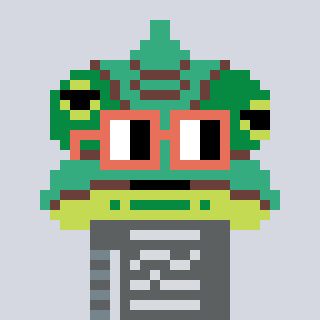
a pixel art character with square orange glasses, a chameleon-shaped head and a blue-colored body on a cool background